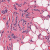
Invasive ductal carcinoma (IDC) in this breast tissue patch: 1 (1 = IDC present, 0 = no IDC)